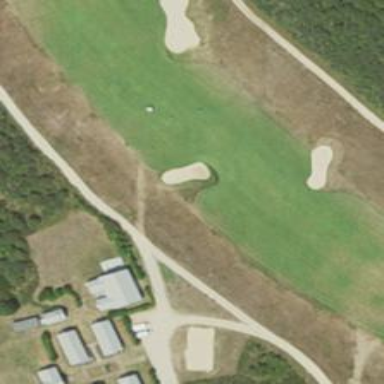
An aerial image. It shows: Path for both road and golf.